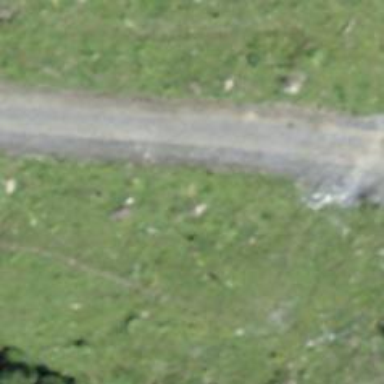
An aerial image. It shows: Gravel track with excellent trail visibility.